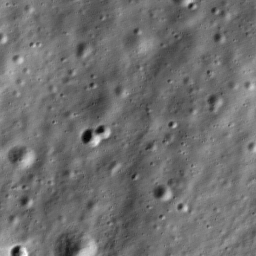
Host type: hard_negative
Lunar coordinates: latitude -47.948, longitude -112.914